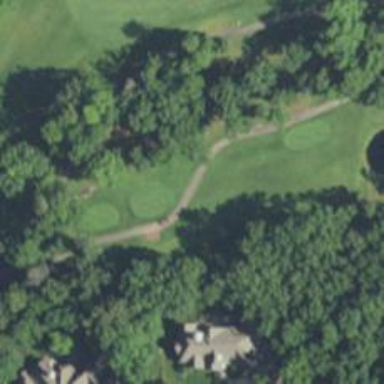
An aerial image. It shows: Path used for both walking and golf.